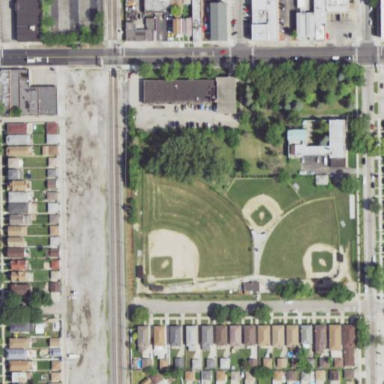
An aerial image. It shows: Baseball pitch for leisure and sports activities.